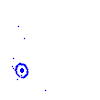
Particle: kaon